Interaction volume radius: 10 \u00c5
Interaction volume height: 15 \u00c5
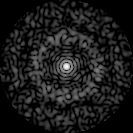
Disorder parameter: 0.8548